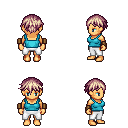
a pixel art fantasy rpg character, female body template, human, tanned skin, teal pirate shirt, white pants, white blonde short bangs hairstyle, leather bracers, four views (front, back, left, right), 2x2 character sprite sheet, small pixel art, hard edges, no anti-aliasing